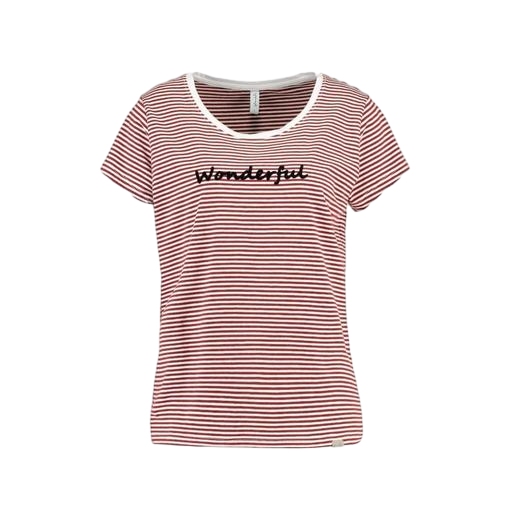
red plus size printed t-shirt only macy, red printed t-shirt only macy, woman's tshirt, white background